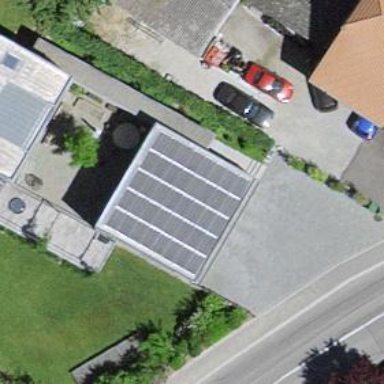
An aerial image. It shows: Solar power generator with photovoltaic panels.